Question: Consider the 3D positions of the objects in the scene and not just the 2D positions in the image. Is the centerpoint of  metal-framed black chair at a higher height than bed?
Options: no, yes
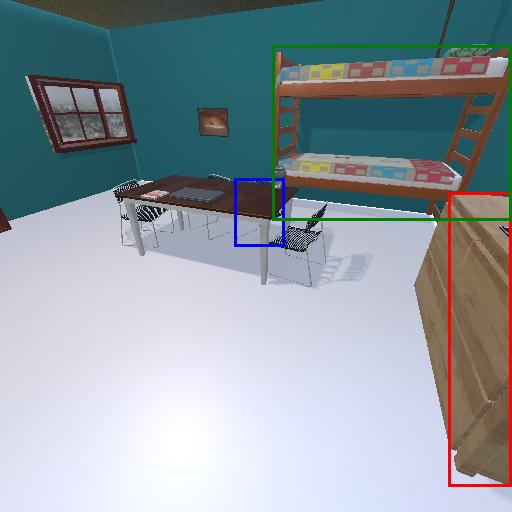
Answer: no